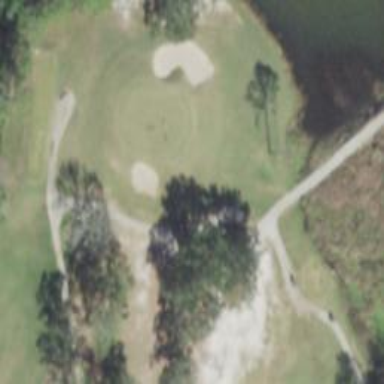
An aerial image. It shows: Service road used as golf cart path.